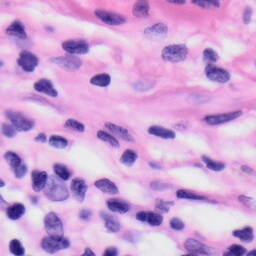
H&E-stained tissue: Skin